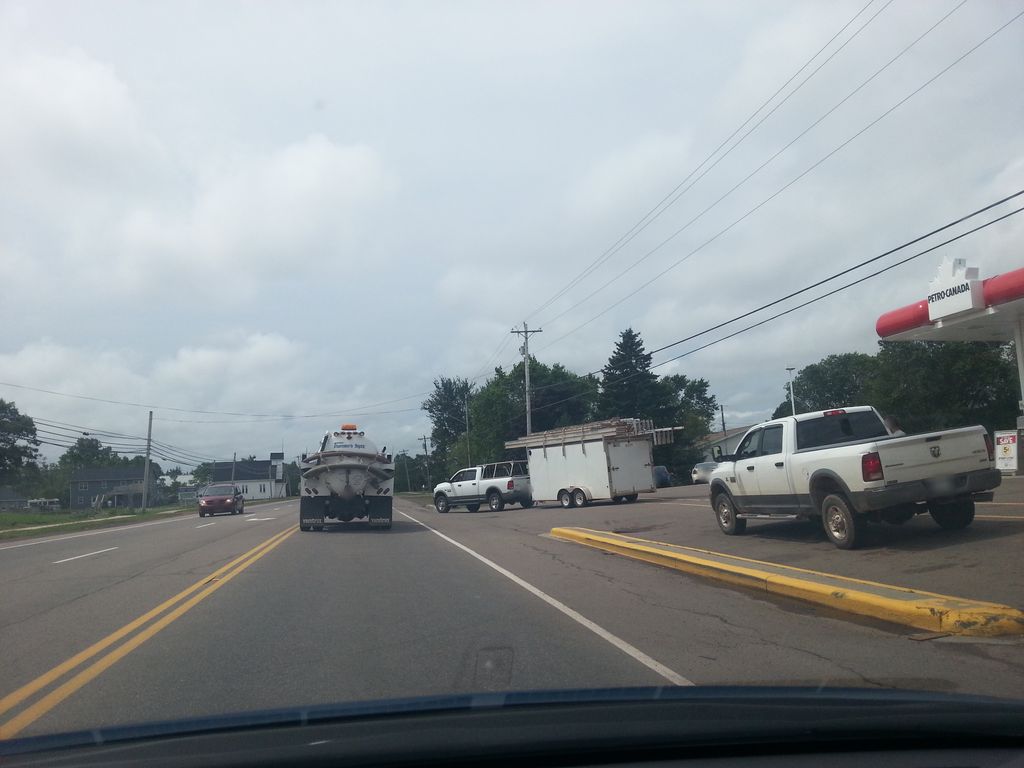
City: charlottetown